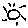
Label: sun